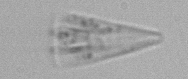
Label: Licmophora